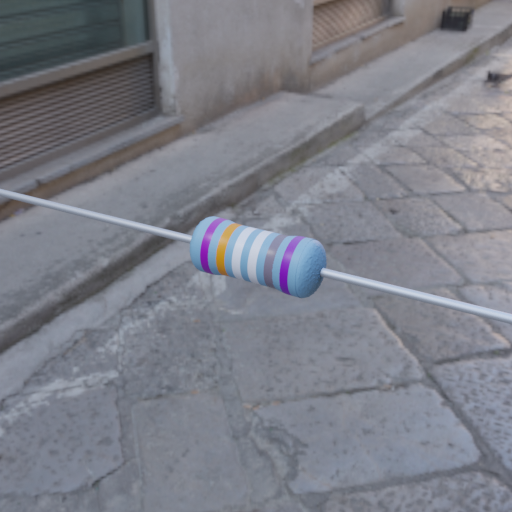
Resistor colour bands (in order): violet, orange, white, white, gray, violet